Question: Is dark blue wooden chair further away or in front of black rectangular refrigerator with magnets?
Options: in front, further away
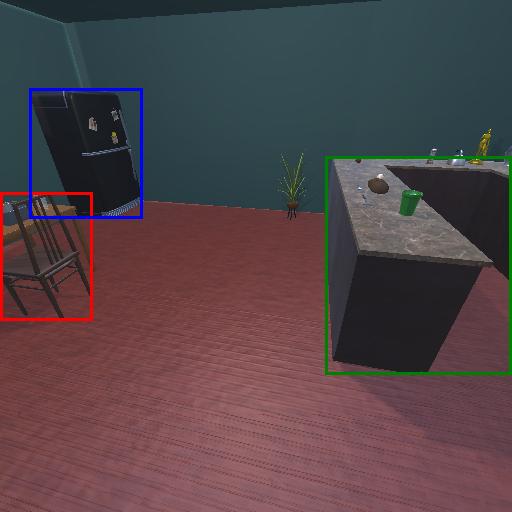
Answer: in front